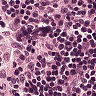
Metastatic tissue present: no